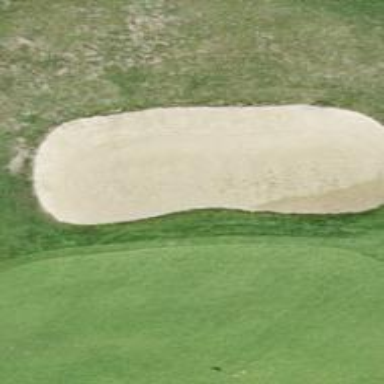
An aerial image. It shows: Golf bunker filled with sandy terrain.